Question:
Please see the attached image
This CSS is not producing the text to be lined up the same way in Safari and Firefox, and IE. Safari (on the right) is displaying about 2px higher.
'''
h2{
font-size:18px;
color:#000;
display:inline-block;
font-family:Arial, Helvetica, sans-serif;
background-image:url(bkg.gif);
background-repeat:no-repeat;
padding-left:14px;
padding-top:4px;
height:28px;
}
'''
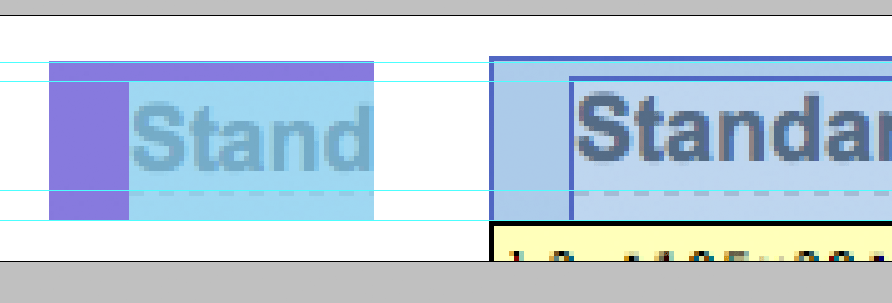
Answer: It's how the browser renders text. If you're that concerned with it, serve up a stylesheet specifically for Safari and make the appropriate adjustments.